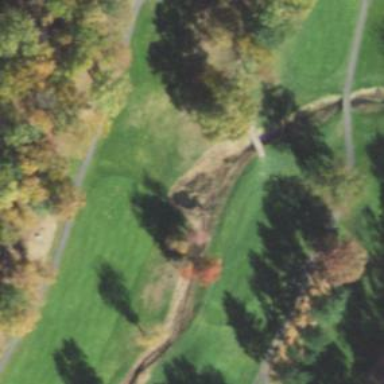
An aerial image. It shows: Path for both road and golf.